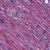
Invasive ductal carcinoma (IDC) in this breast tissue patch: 1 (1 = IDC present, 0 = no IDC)